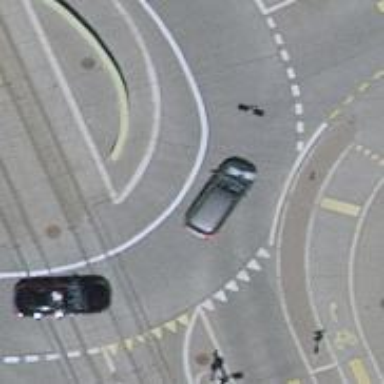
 featuring roundabout junction. The sidewalk is separate from the road."